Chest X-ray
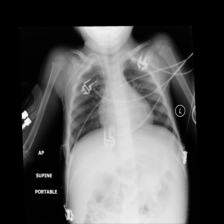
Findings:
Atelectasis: negative
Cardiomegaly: negative
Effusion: negative
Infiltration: positive
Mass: negative
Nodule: negative
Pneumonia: negative
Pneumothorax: negative
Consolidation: negative
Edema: negative
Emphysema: negative
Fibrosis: negative
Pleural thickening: negative
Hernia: negative